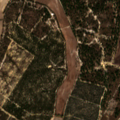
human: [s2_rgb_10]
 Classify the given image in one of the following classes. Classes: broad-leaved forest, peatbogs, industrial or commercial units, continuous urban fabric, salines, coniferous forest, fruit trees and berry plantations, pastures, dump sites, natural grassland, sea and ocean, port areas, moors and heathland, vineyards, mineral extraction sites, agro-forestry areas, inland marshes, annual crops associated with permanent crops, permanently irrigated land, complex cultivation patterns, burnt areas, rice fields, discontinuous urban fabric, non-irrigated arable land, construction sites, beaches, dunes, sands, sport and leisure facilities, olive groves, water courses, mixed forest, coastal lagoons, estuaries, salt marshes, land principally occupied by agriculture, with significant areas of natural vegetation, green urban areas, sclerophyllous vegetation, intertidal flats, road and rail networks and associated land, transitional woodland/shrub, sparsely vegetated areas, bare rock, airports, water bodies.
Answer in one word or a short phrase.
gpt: pastures, agro-forestry areas, broad-leaved forest, coniferous forest, mixed forest, transitional woodland/shrub